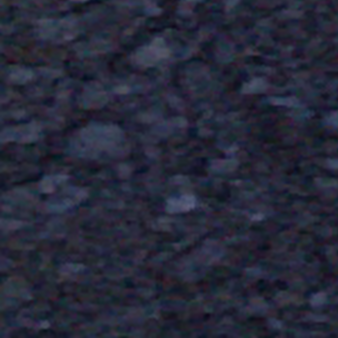
Label: other